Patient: sex F, age 57
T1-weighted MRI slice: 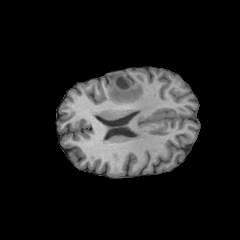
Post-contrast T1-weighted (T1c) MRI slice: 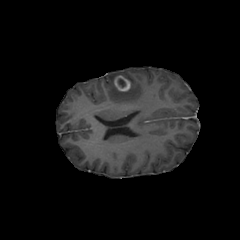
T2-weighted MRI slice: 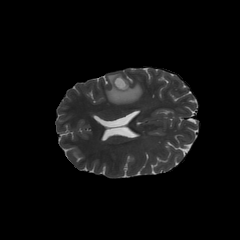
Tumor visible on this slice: yes
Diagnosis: Glioblastoma, IDH-wildtype
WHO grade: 4